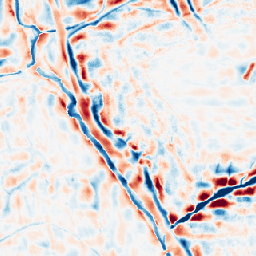
Category: wavelet
Decomposition family: wavelet_dwt
Decomposition parameters: wavelet: db4
level: 4
Upsampling method: nearest
Upsampling parameters: scale: 8
Upsampling scale: 8